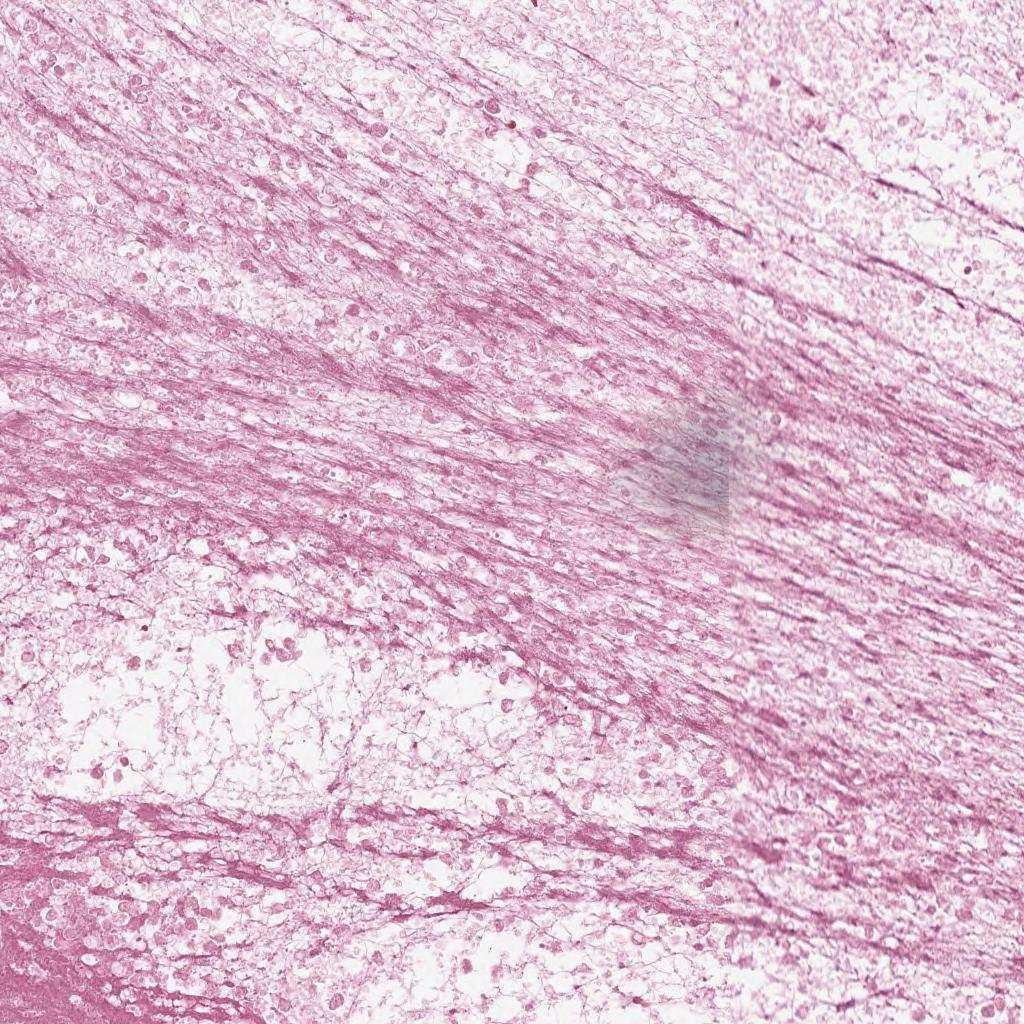
Label: Non-Viable-Tumor